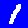
Digit: 1